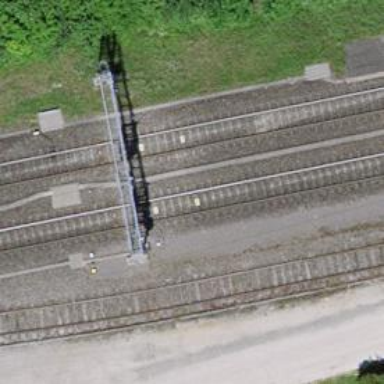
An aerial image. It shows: Railway signal.